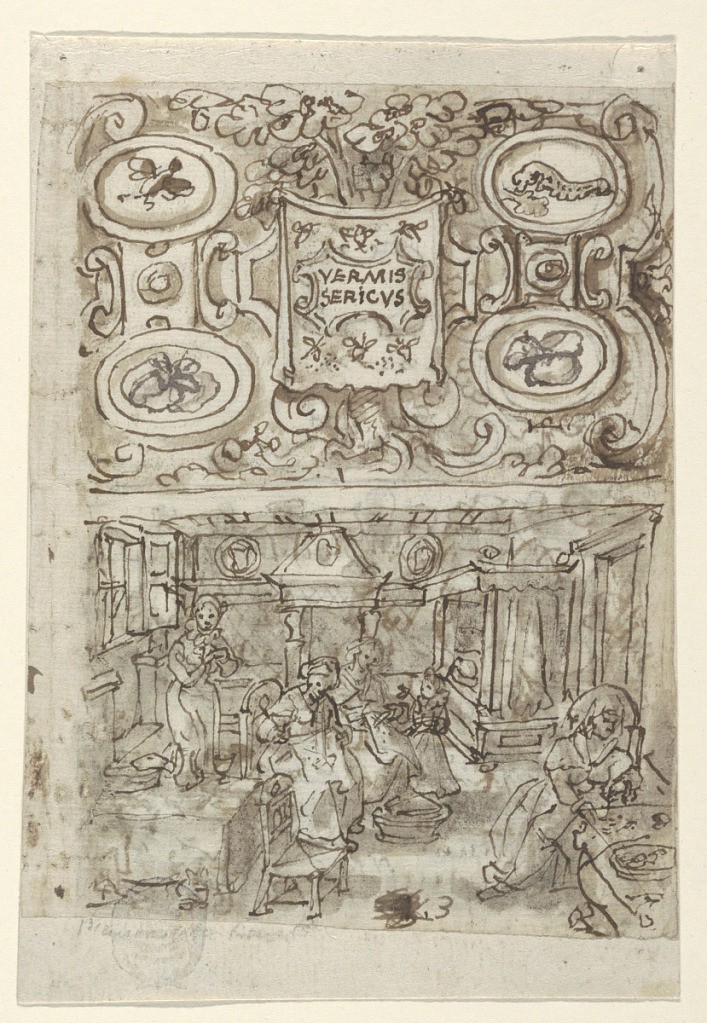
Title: Title Page [above]; The Incubation of Silkworm Eggs [below]
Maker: Jan van der Straet, called Stradanus, Flemish, 1523–1605
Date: ca. 1595
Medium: Pen and brown ink, brush and brown and black washes over black chalk, with corrections by the artist in white opaque paint on laid paper.
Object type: Drawing
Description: Recto, above: Title page design with "VERMIS SERICUS" inscribed on a cloth at center, hanging from a mulberry tree. At the image's four corners, in oval medallions, are representations of different phases of the metamorphosis of the silkworm. An ornamental frame surrounds. Recto, below: In a domestic interior, women warm silkworm eggs. At left and center, they spread the eggs onto pieces of cloth that will be wrapped and placed into baskets, visible on the tables.
Verso, above: Incomplete design partially copied from the recto; partially left blank.
Verso, below: Men on horseback, accompanied by dogs, stretch nets between them to capture quail and rabbits.